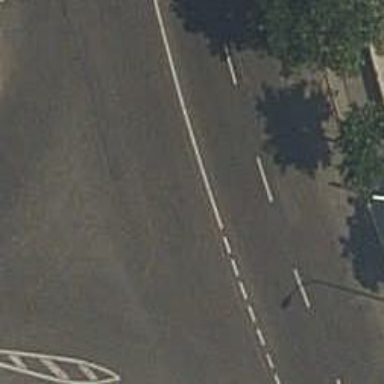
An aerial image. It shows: Asphalt road classified as tertiary.